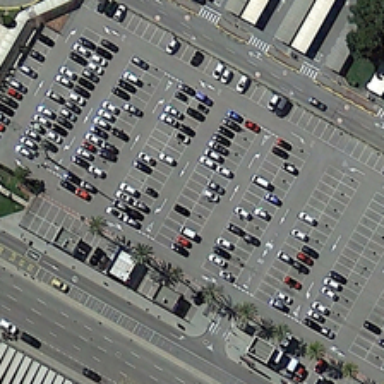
Many cars are in a parking lot near a road and several buildings .